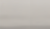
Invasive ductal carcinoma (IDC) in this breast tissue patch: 0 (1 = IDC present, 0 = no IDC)